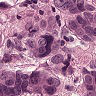
Metastatic tissue present: yes